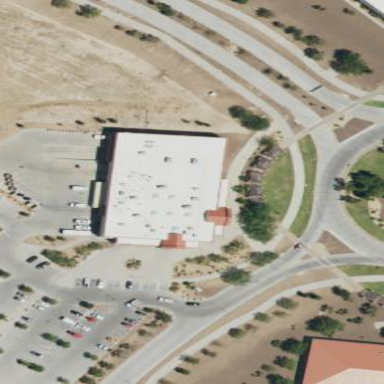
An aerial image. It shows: Food court located inside building.